Field crop: tomato
Growth stage: 2
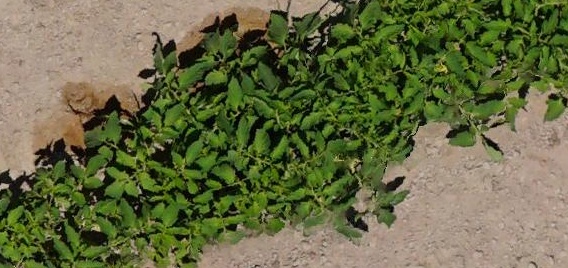
Species: tomato